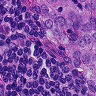
Metastatic tissue present: yes